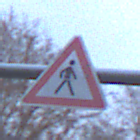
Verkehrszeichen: FussgaengerLinks
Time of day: SunriseSunset
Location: Outdoor (Nature)
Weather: PartlyCloudy
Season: Autumn
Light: Natural